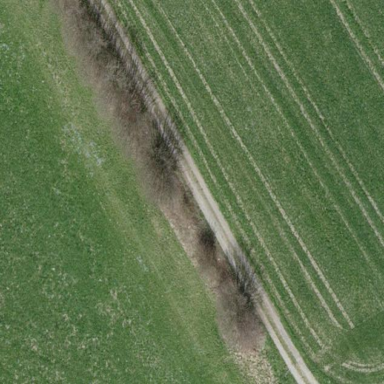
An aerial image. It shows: Patch of scrub vegetation.